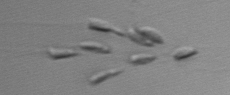
Label: Dinobryon